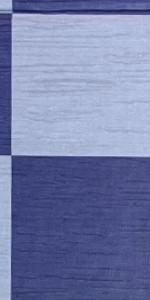
Label: Empty